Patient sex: F
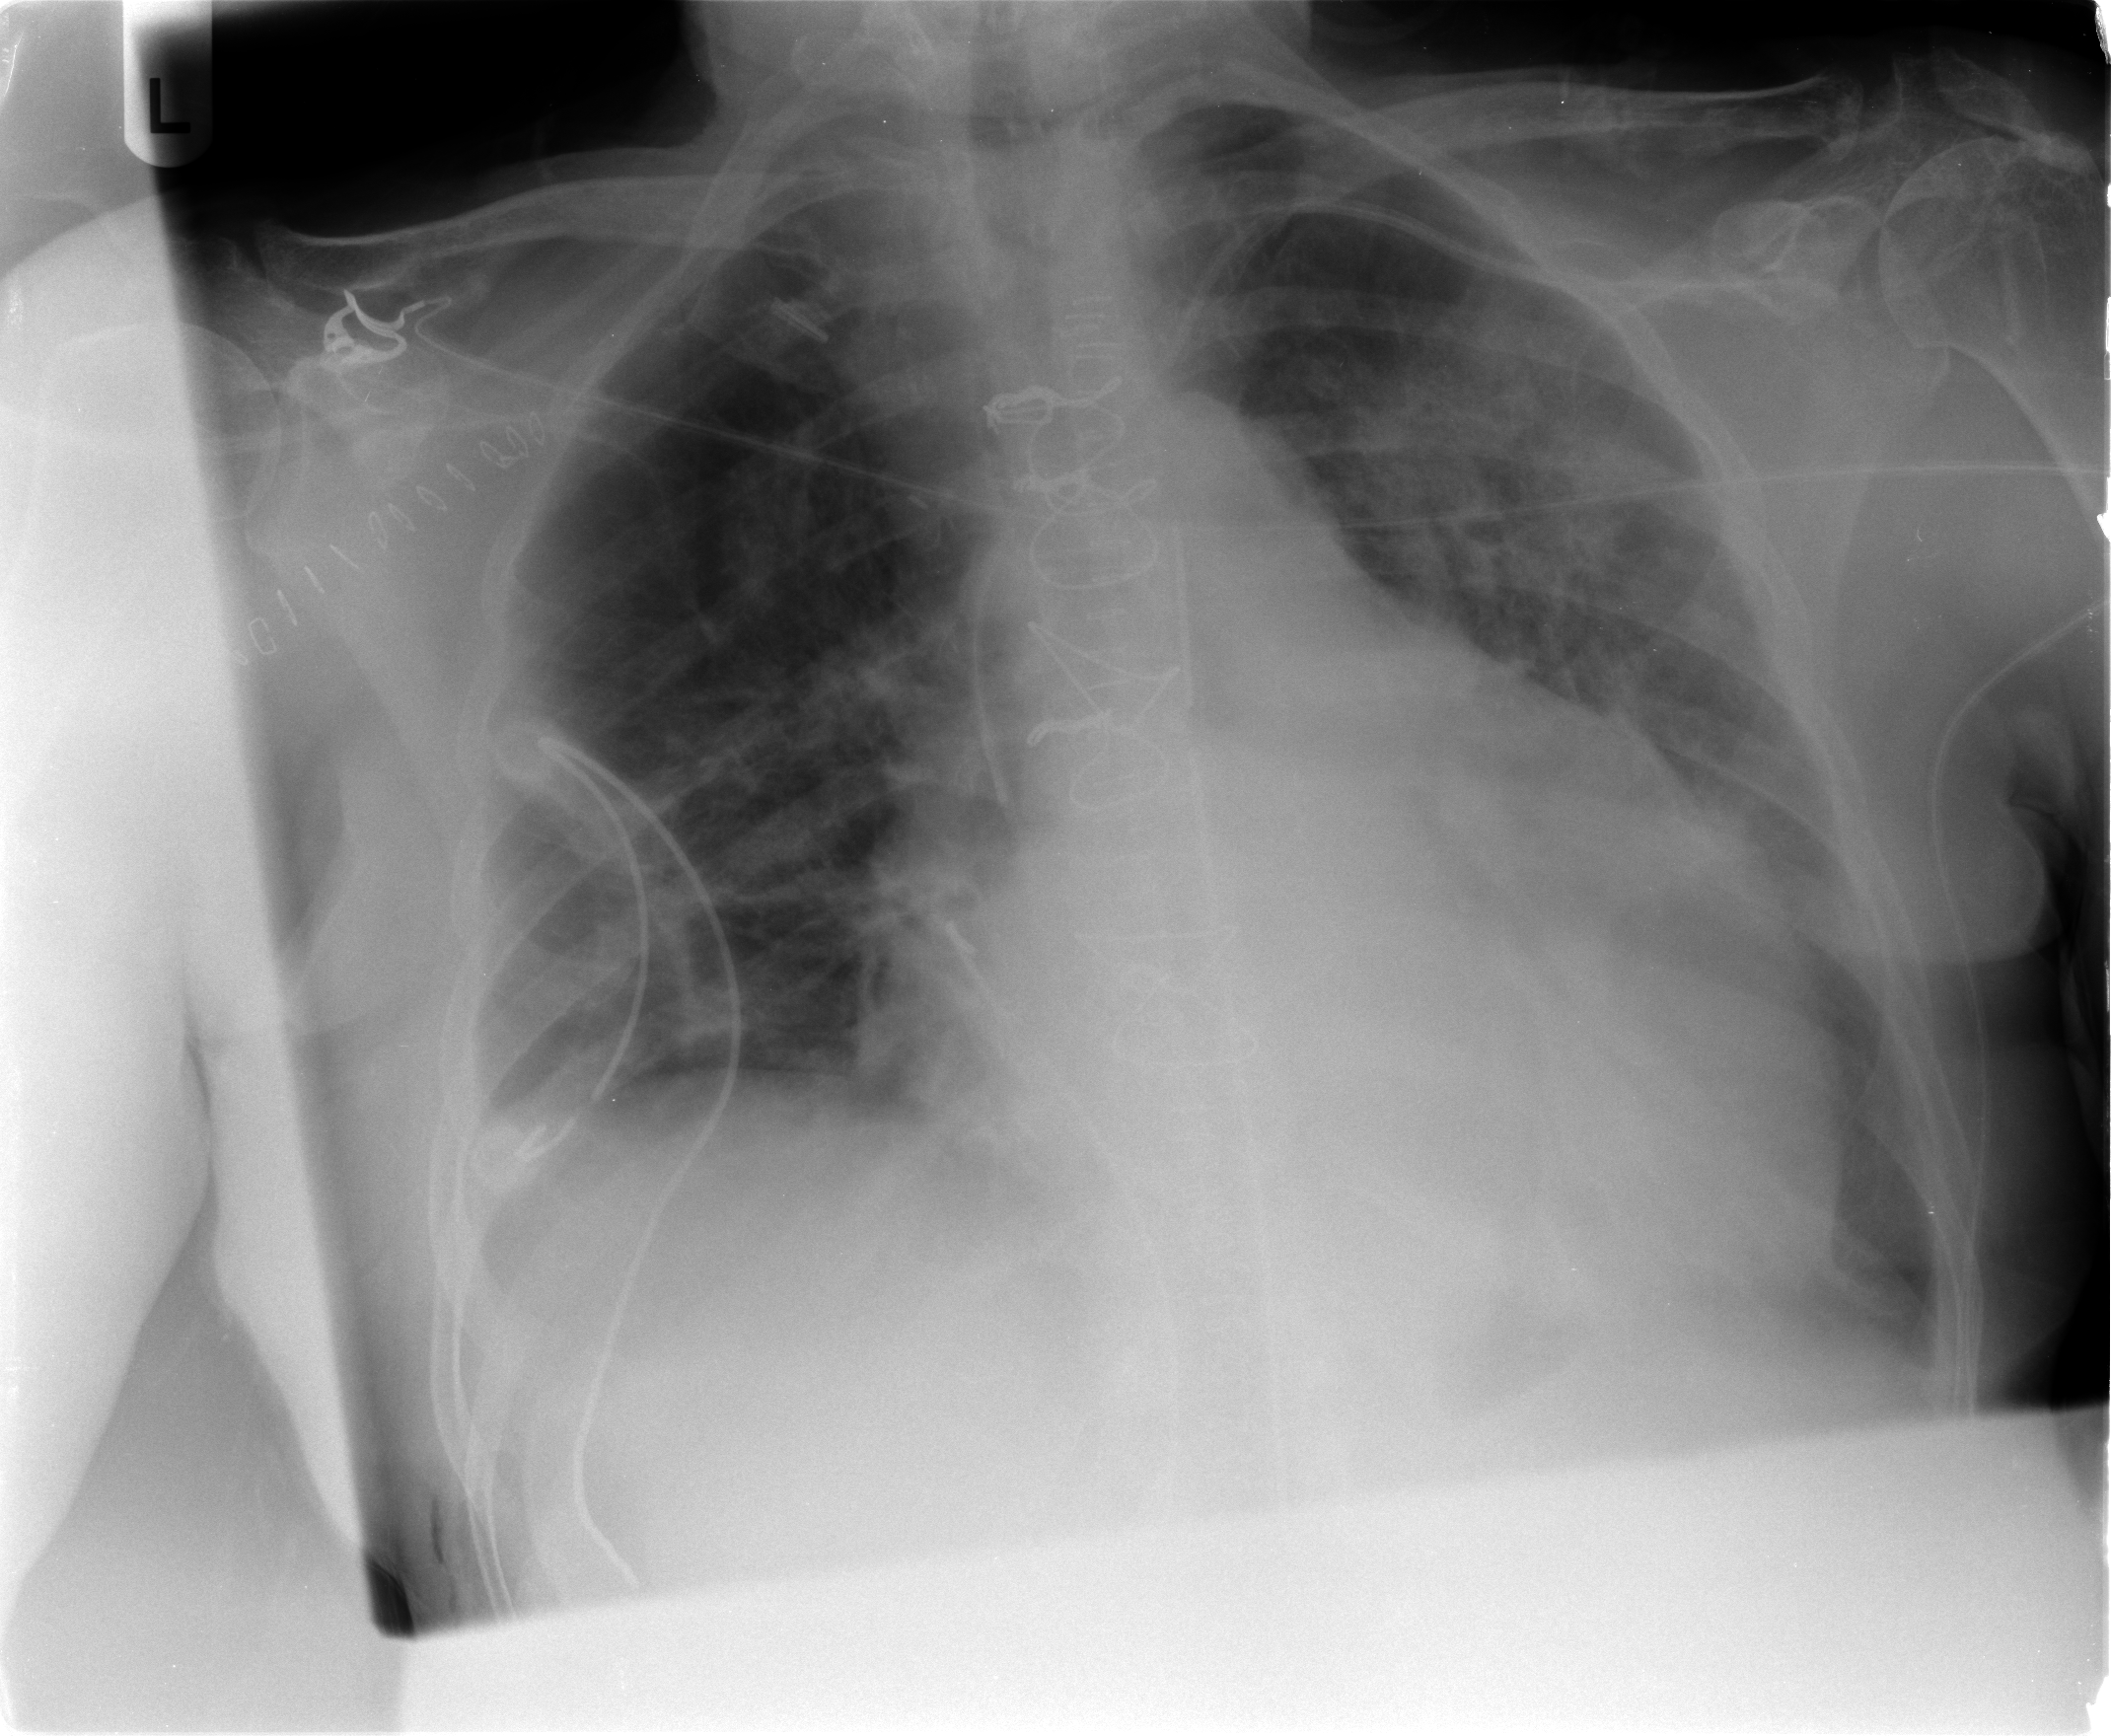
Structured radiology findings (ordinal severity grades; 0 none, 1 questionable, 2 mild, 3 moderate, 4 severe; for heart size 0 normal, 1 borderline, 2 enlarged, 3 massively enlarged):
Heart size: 2
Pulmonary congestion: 2
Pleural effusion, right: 0
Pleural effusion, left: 1
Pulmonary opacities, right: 2
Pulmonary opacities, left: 3
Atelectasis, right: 1
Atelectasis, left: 2